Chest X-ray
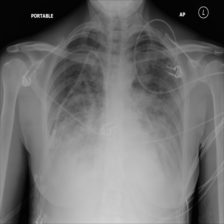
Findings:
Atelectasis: negative
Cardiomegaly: negative
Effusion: positive
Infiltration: positive
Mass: negative
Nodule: negative
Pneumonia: negative
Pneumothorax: negative
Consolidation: negative
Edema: positive
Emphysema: negative
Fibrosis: negative
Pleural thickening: negative
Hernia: negative